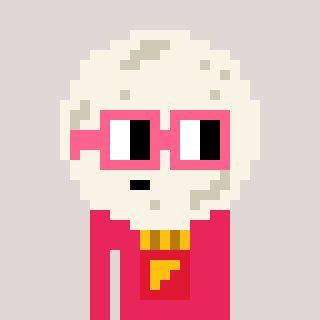
a pixel art character with square pink glasses, a moon-shaped head and a redpinkish-colored body on a warm background